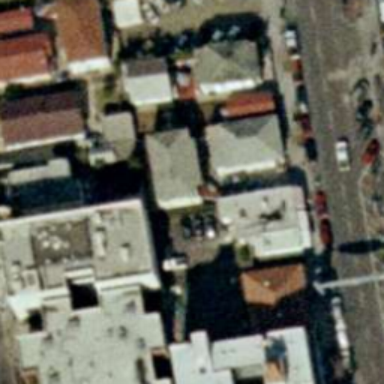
There is one road next to many buildings .